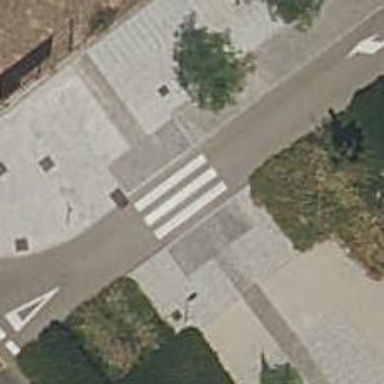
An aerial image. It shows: Uncontrolled crossing on the road.